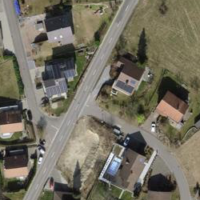
EUNIS habitat code: 54
Species observed at this site:
Megachile rotundata